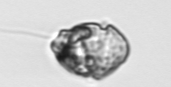
Label: Proterythropsis